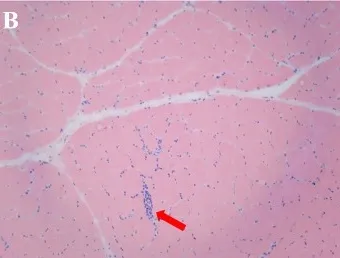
Histopathological examination of a mass and the nearby muscles. (B) Skeletal muscle HE staining, arrows indicate inflammatory cell infiltration among the muscle fibers (x100).
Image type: pathology (h&e)